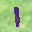
Label: 1